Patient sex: F
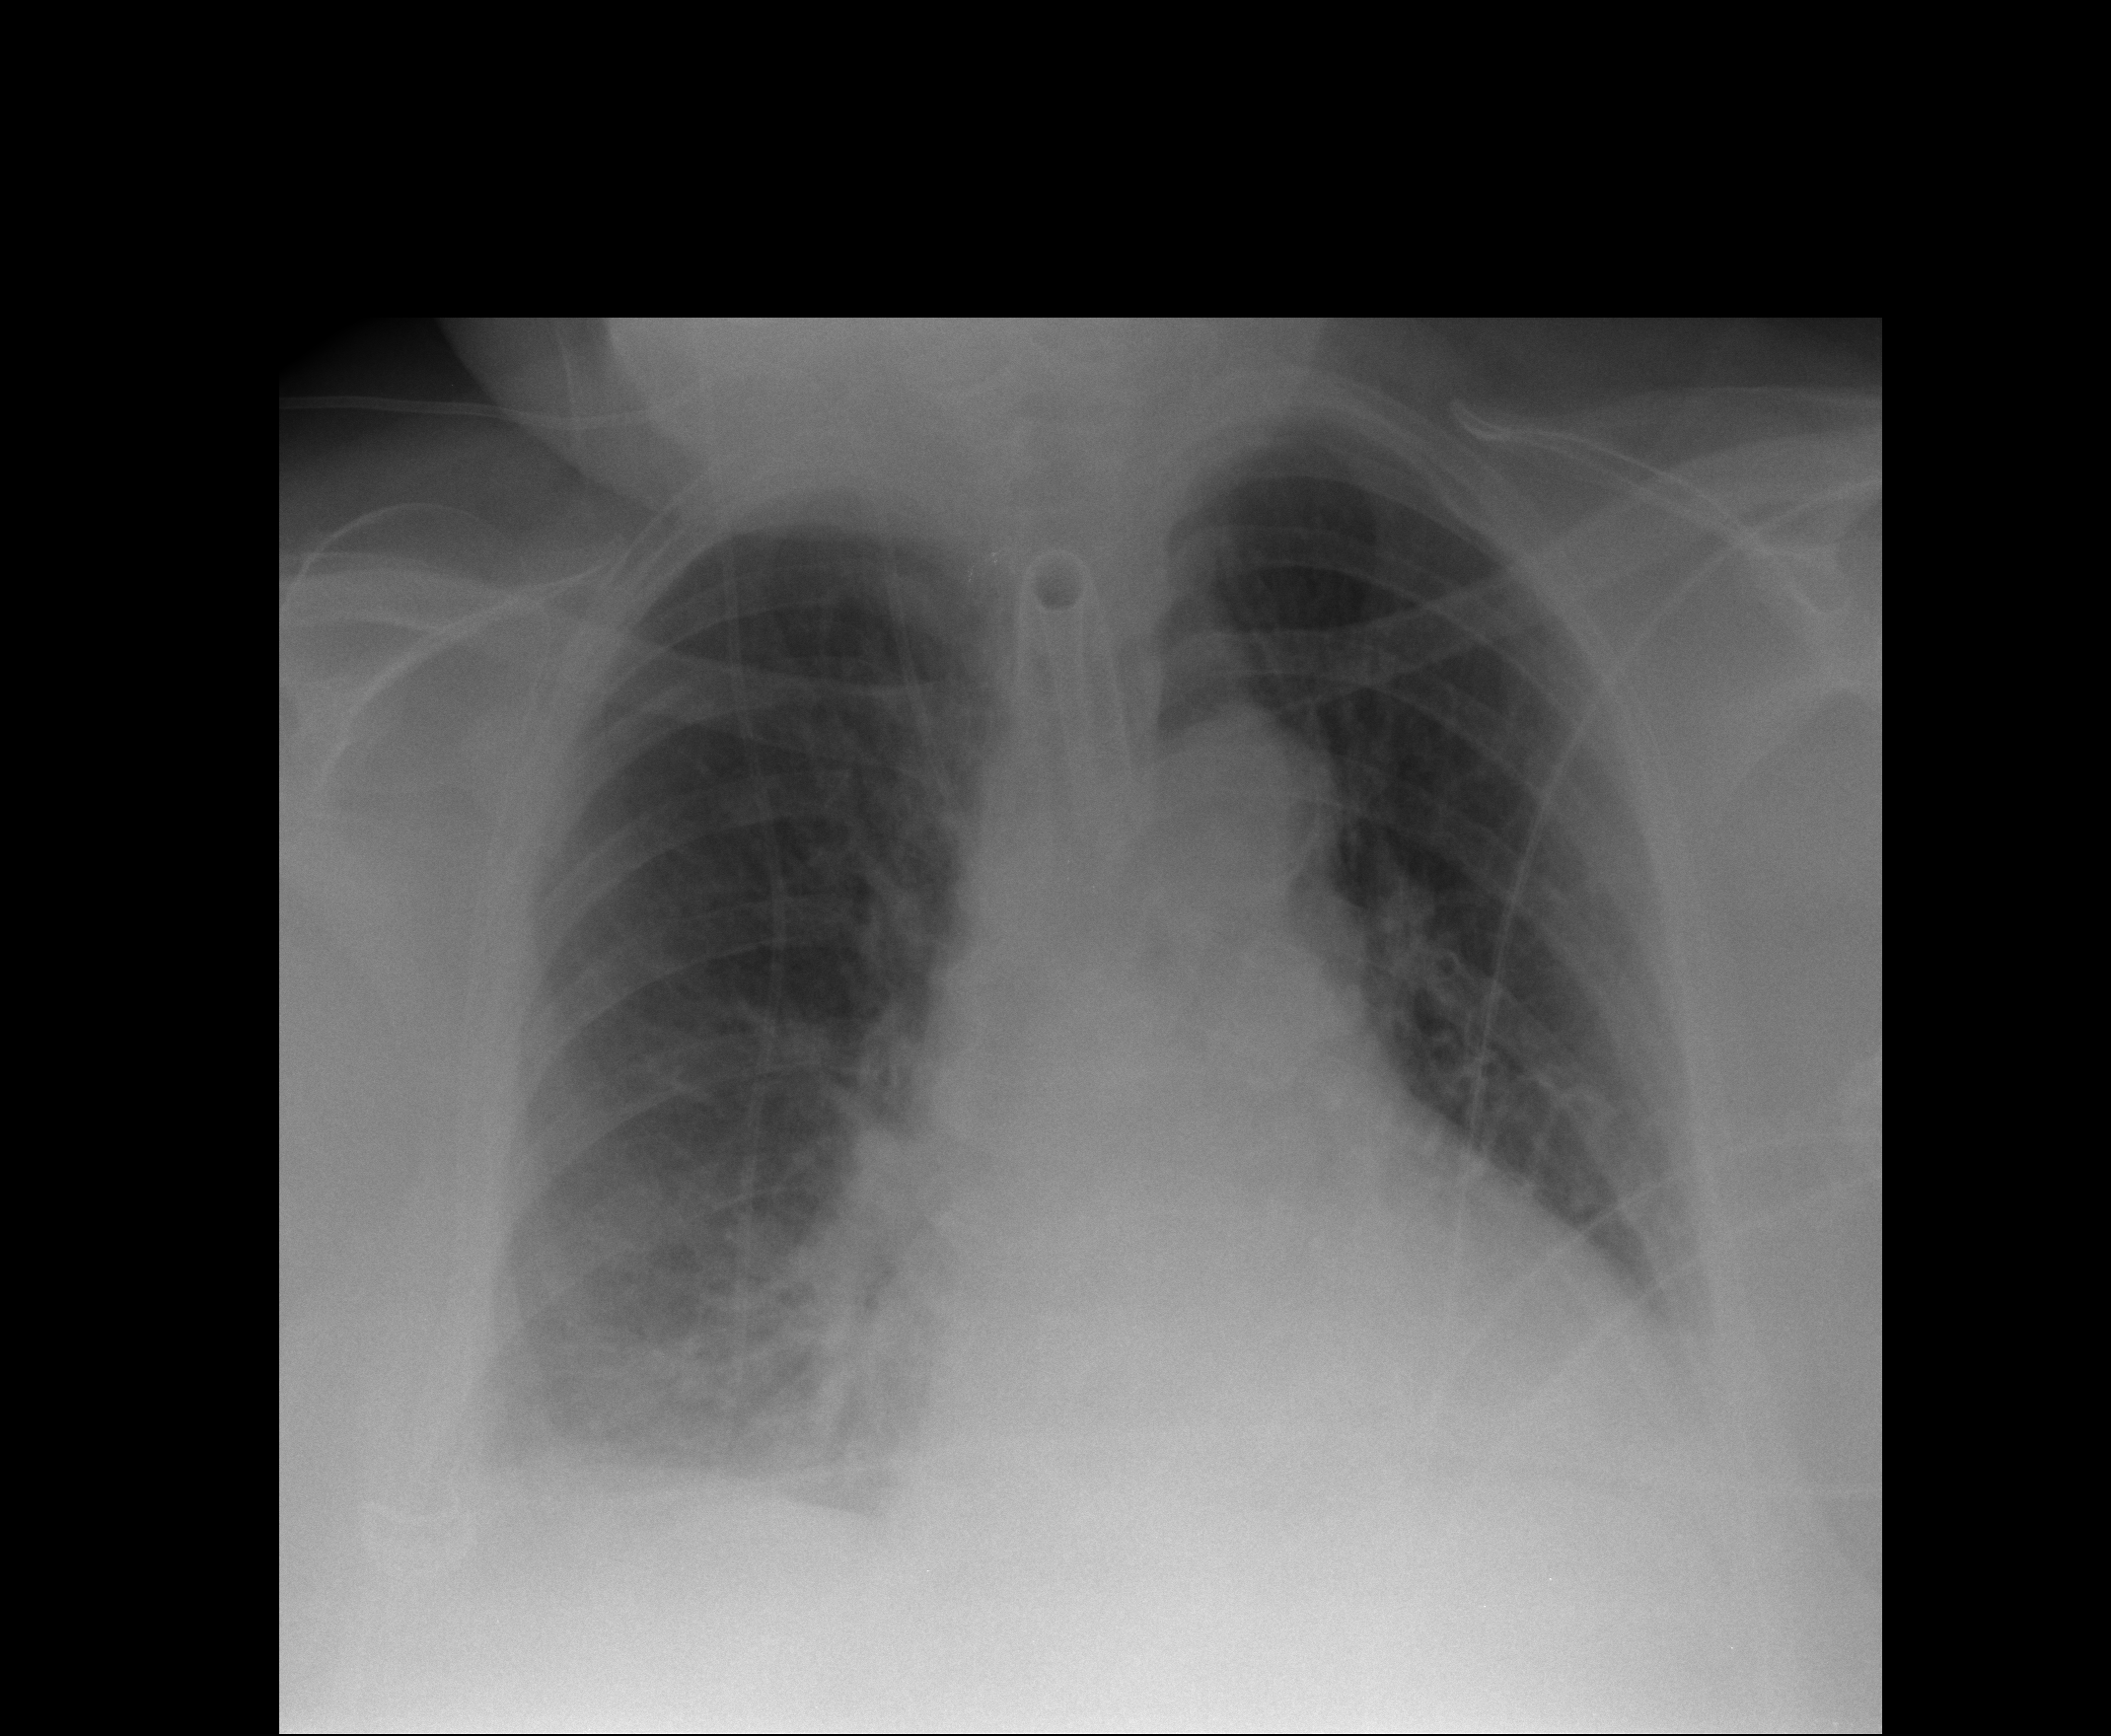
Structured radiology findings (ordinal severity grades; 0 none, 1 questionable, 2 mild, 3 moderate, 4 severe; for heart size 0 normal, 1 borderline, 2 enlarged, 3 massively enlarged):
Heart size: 2
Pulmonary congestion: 2
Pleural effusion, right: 2
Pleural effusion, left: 2
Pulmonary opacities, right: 2
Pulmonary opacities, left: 0
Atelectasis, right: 2
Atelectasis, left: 1